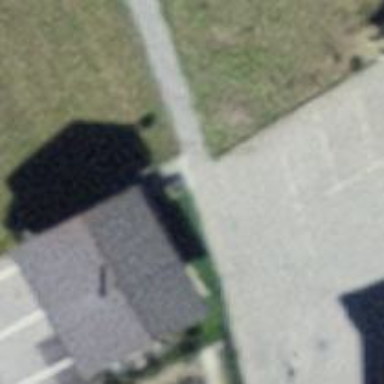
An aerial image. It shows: Paved driveway road for service vehicles.